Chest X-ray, PA view. Patient: 34 years old, sex M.
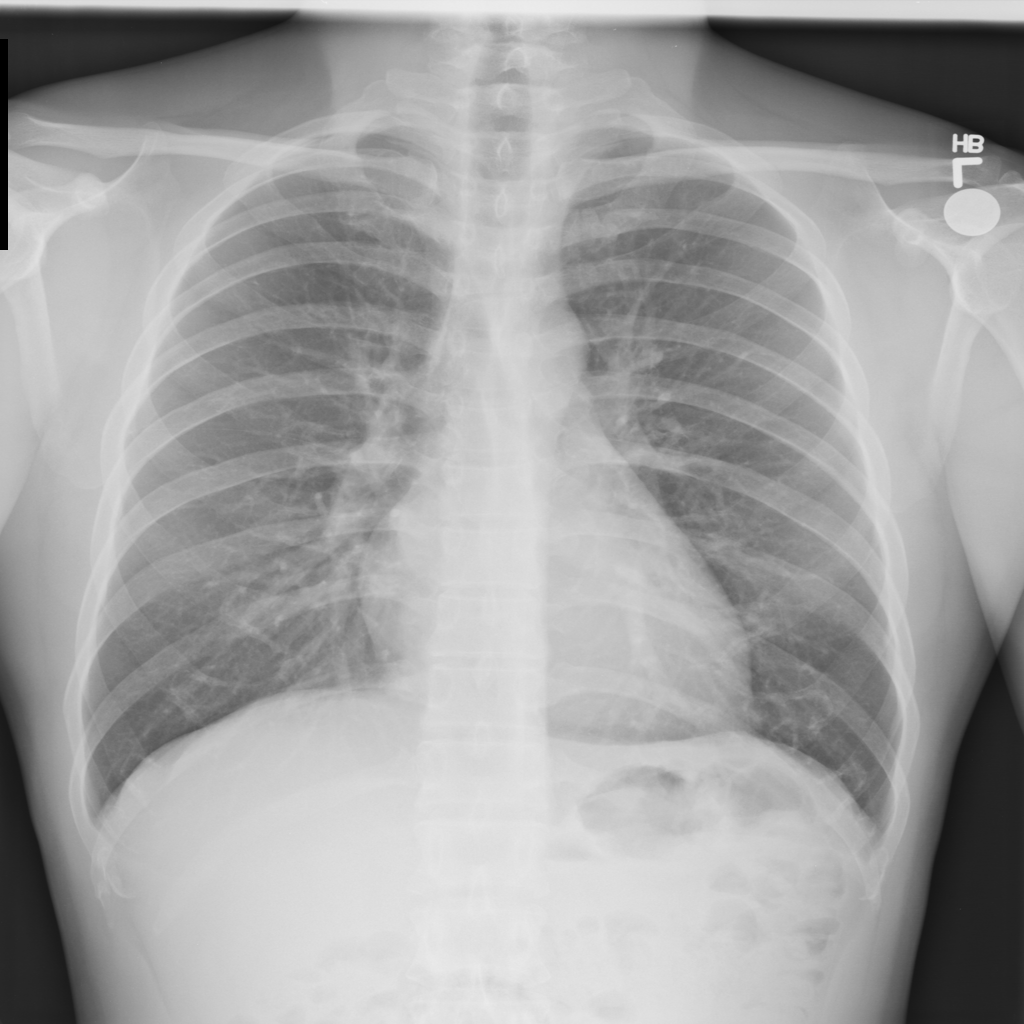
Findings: No Finding